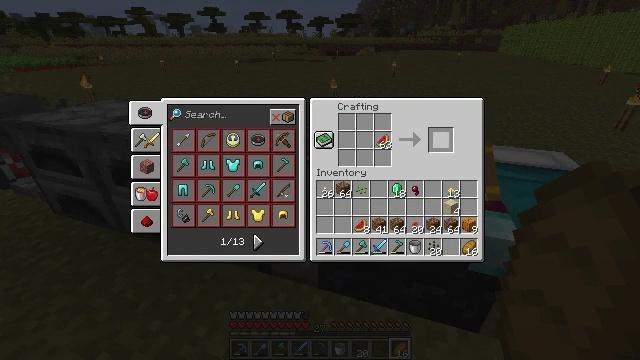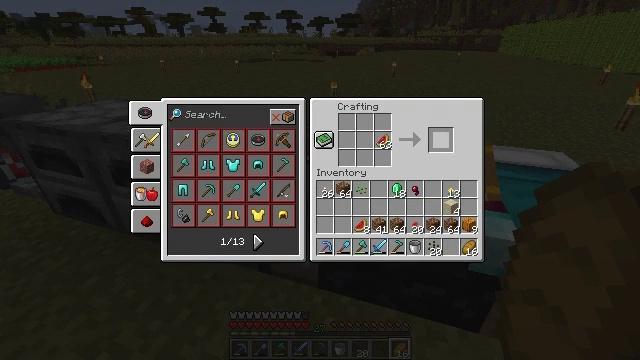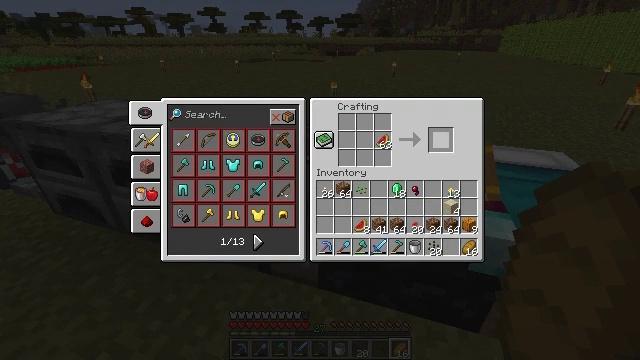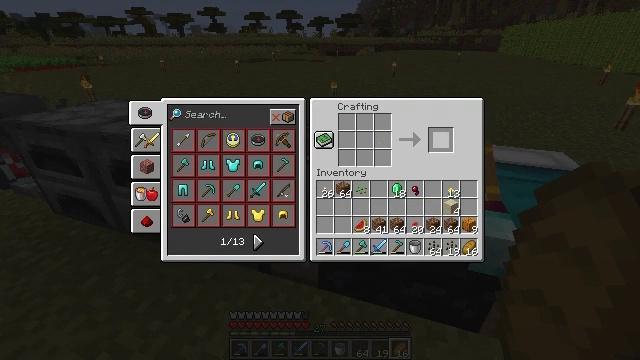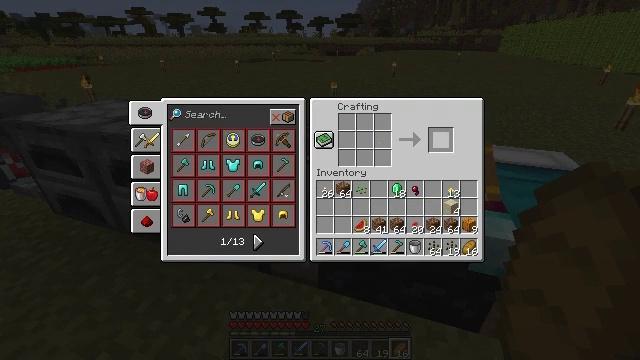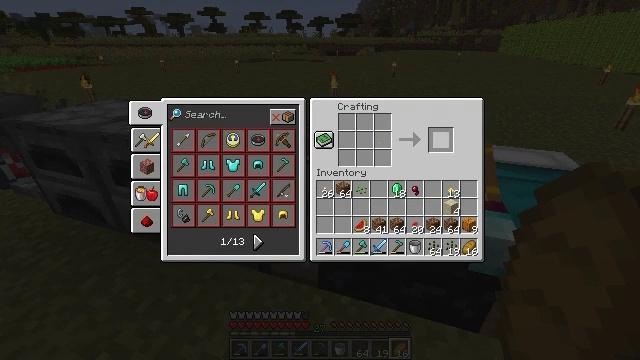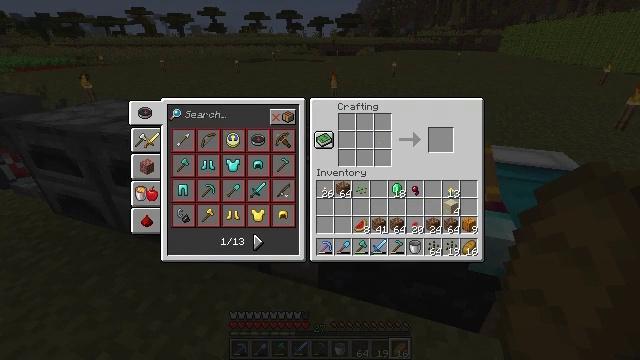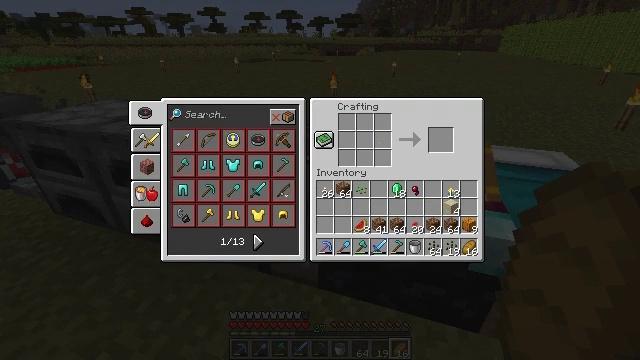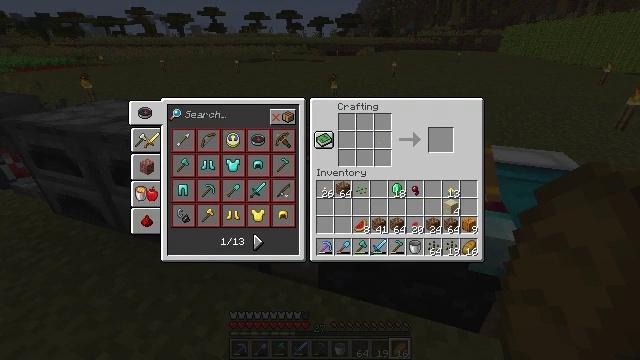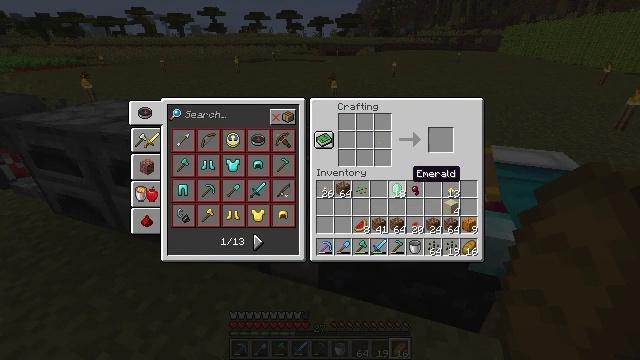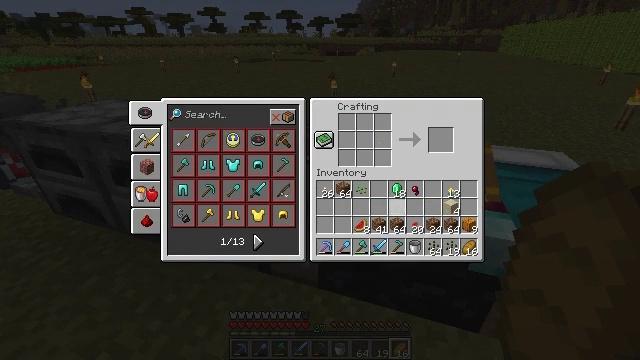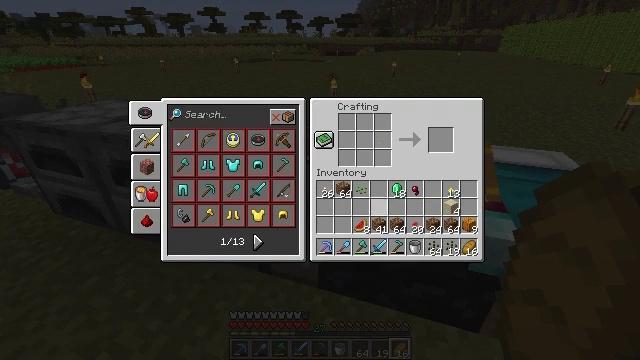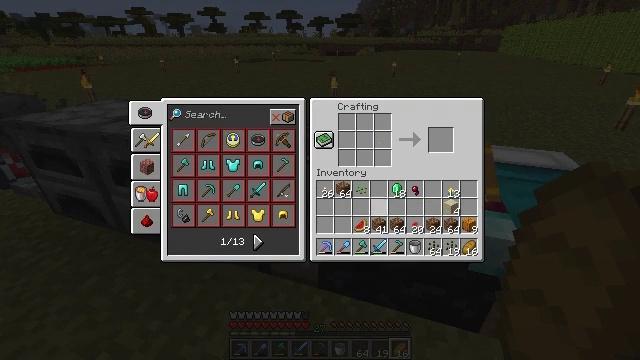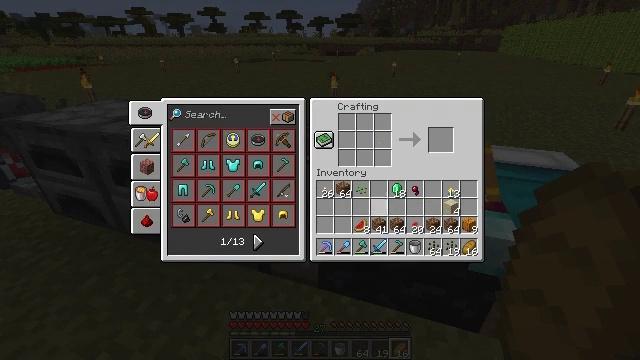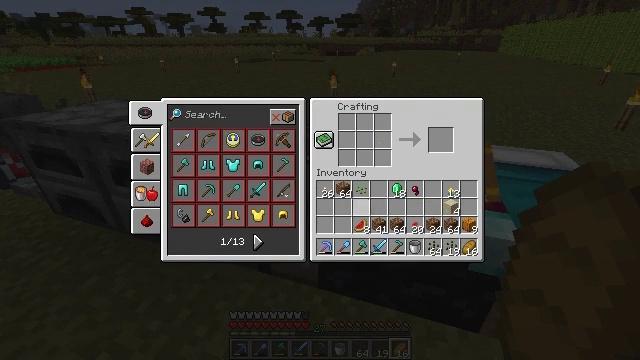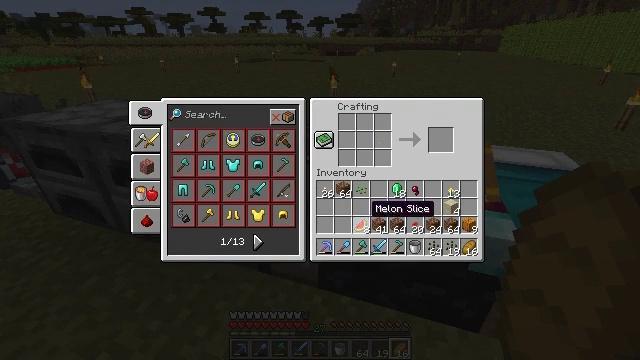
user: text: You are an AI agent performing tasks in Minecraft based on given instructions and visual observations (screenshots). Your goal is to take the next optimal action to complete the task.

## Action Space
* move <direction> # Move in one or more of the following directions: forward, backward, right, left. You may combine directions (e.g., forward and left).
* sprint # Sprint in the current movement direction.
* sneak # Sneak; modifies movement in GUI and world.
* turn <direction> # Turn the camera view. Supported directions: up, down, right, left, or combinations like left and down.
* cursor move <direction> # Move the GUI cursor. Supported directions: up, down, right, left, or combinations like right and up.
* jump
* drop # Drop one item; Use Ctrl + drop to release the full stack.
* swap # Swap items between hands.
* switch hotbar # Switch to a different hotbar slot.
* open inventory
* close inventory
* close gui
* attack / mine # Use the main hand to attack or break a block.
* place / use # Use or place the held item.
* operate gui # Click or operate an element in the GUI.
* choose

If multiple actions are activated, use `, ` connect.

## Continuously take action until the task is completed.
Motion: motion action
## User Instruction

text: Craft the melon seeds.
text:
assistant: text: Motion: sneak, operate gui
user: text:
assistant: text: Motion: sneak
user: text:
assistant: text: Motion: sneak
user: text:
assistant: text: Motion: sneak
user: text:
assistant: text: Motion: sneak, cursor move left
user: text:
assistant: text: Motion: sneak, cursor move left and down
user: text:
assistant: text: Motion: sneak
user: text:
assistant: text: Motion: sneak, cursor move left and down
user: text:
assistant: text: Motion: sneak, cursor move left and down
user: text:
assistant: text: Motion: sneak, cursor move left and down
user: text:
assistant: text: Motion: sneak, cursor move left and down
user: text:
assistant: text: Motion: no_op
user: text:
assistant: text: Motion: no_op
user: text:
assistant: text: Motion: no_op
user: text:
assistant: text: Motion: no_op
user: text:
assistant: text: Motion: no_op
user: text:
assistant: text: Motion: no_op
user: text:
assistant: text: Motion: operate gui
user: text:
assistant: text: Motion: operate gui
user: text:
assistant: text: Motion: operate gui
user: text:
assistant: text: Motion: cursor move up
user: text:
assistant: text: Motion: cursor move right and up
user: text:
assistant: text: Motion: cursor move up
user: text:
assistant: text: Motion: cursor move up
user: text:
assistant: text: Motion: no_op
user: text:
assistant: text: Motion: operate gui
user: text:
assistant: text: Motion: operate gui
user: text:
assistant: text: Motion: operate gui
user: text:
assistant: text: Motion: no_op
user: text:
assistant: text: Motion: cursor move right